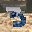
Label: 3